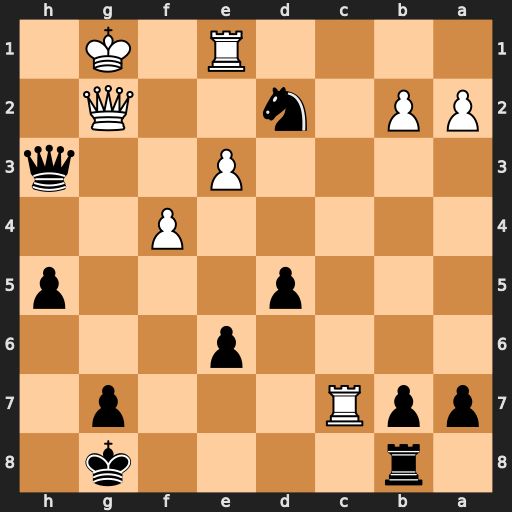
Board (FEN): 1r4k1/ppR3p1/4p3/3p3p/5P2/4P2q/PP1n2Q1/4R1K1
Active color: b
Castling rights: -
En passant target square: -
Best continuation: Nf3+ Kf2 Qxg2+ Kxg2 Nxe1+